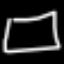
Label: square